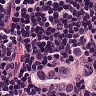
Metastatic tissue present: no